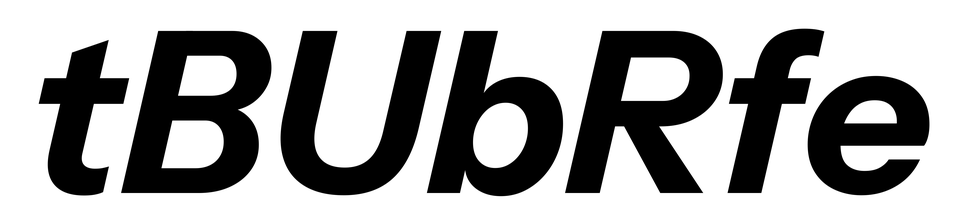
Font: InstrumentSans-Italic_Bold_Italic